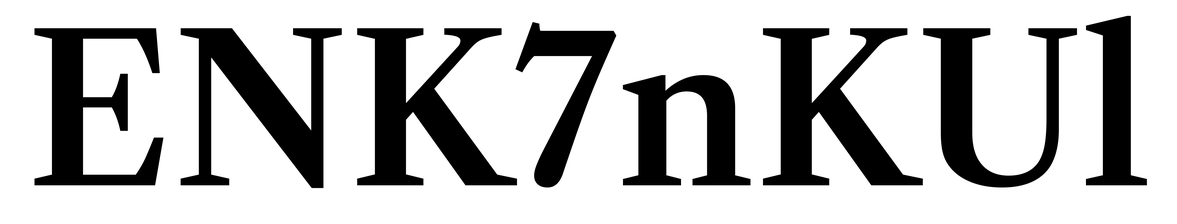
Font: LibreCaslonText_SemiBold